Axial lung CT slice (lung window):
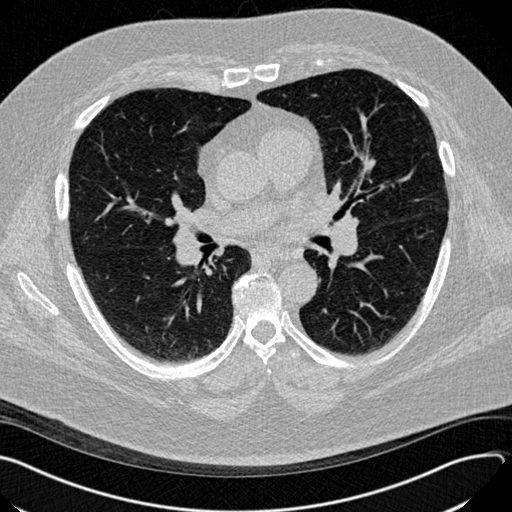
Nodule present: no